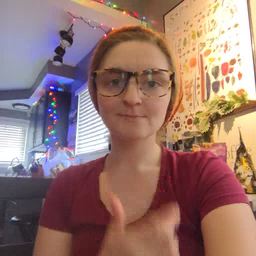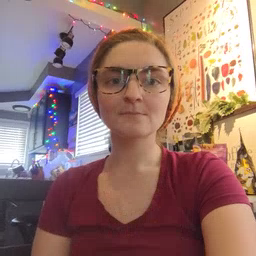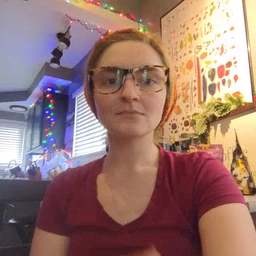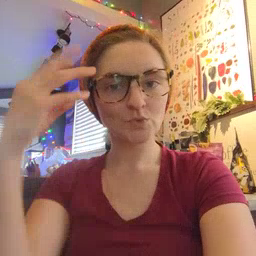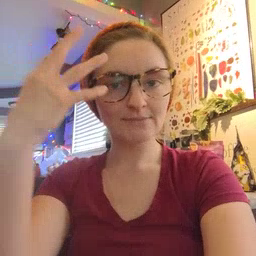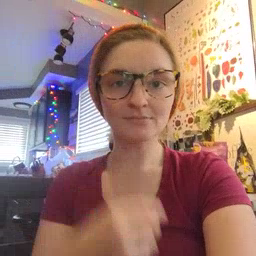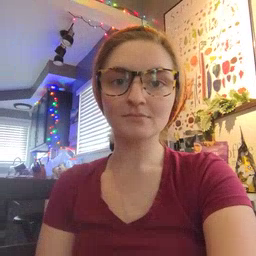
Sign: shower